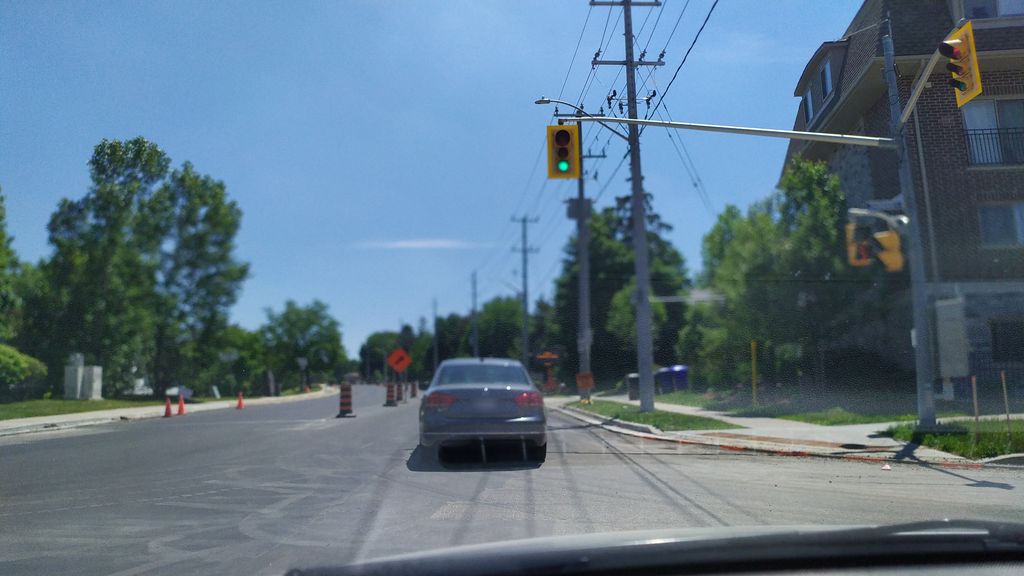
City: kitchener-waterloo